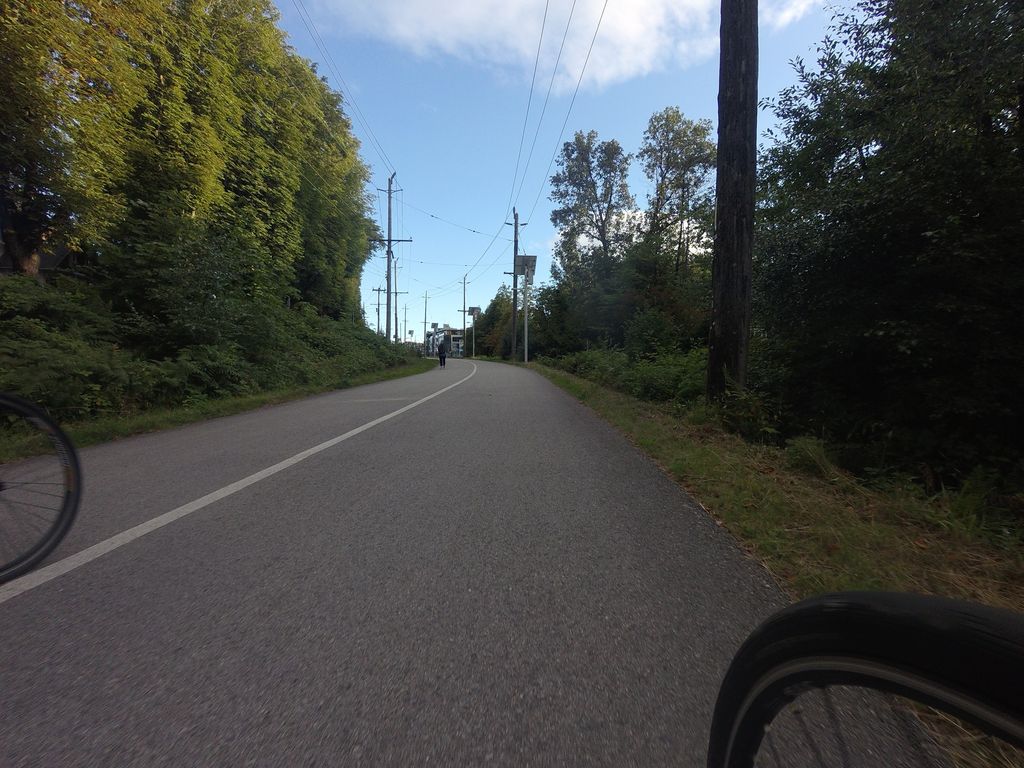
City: vancouver